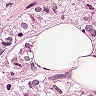
Metastatic tissue present: yes